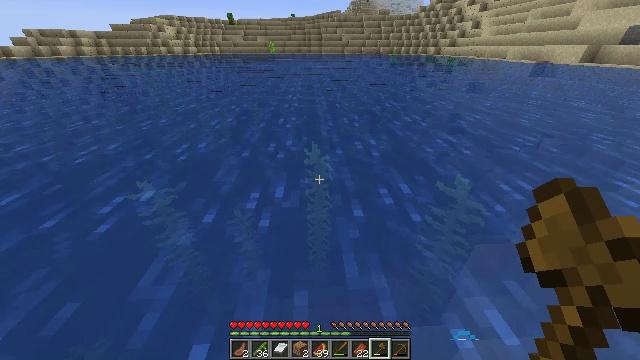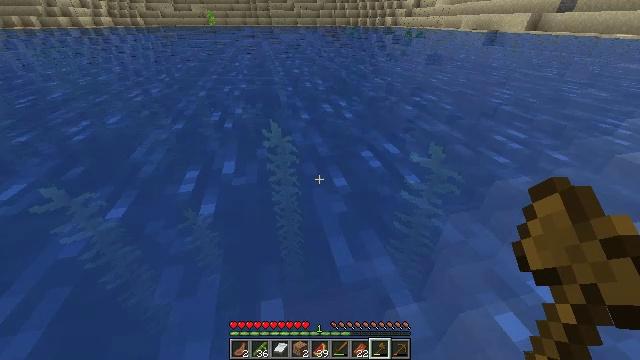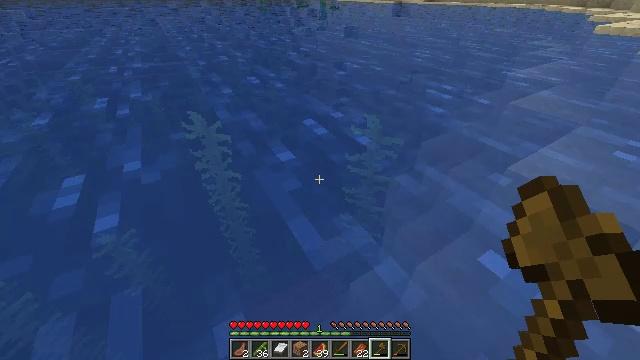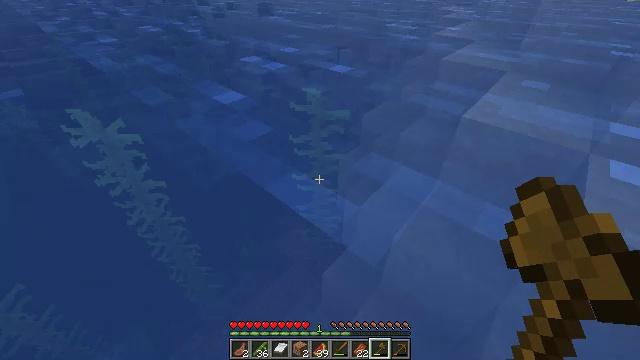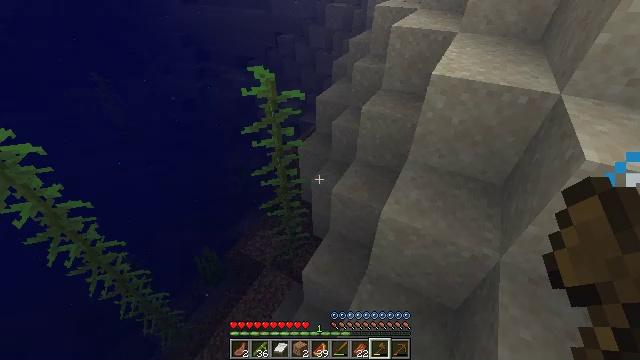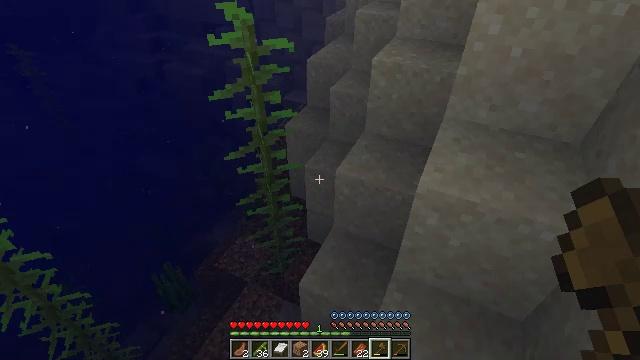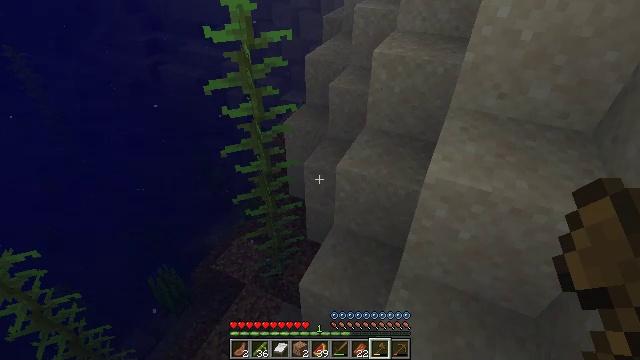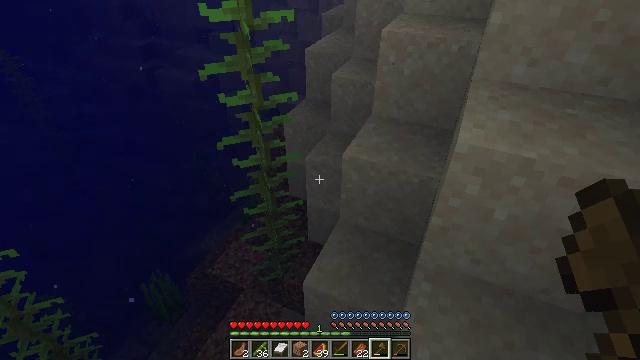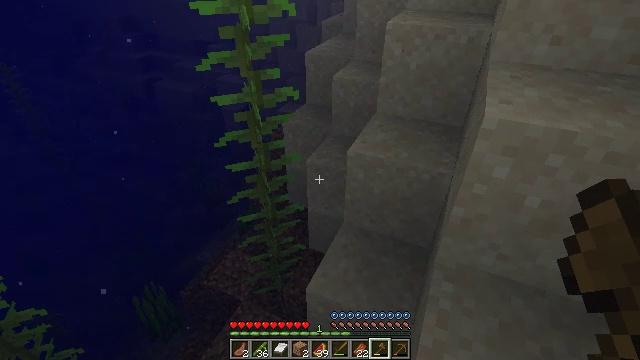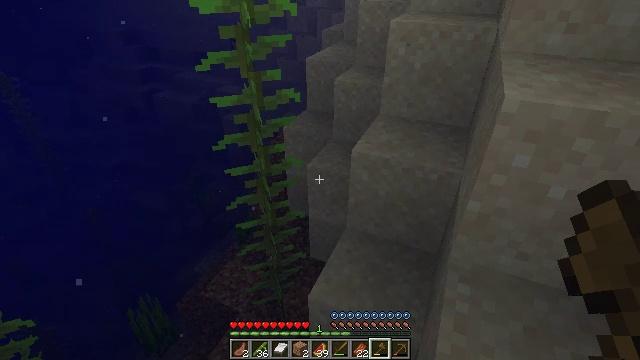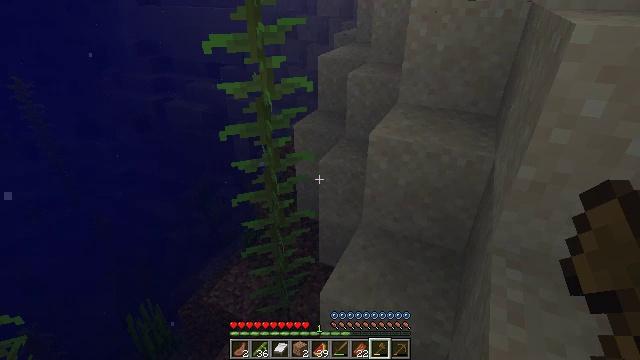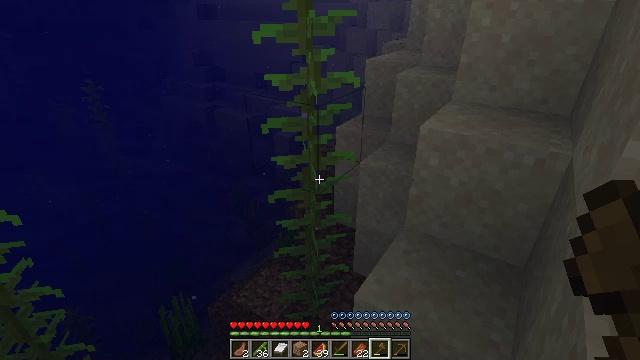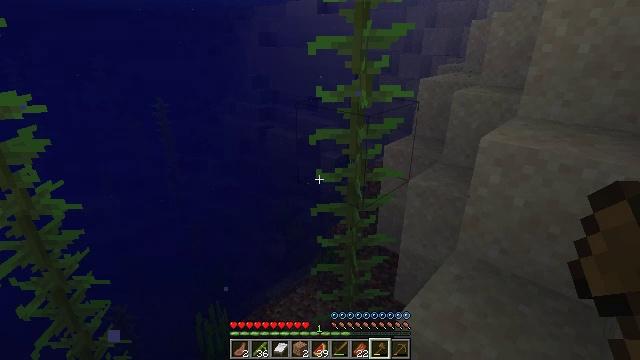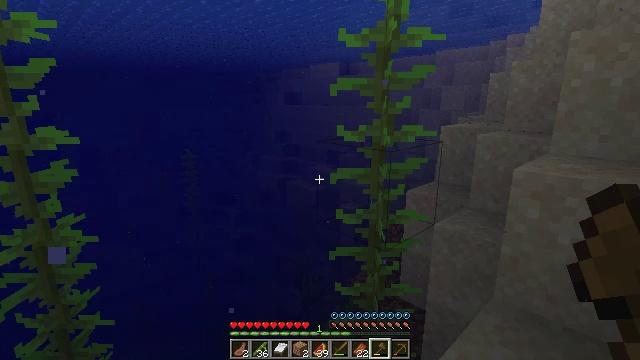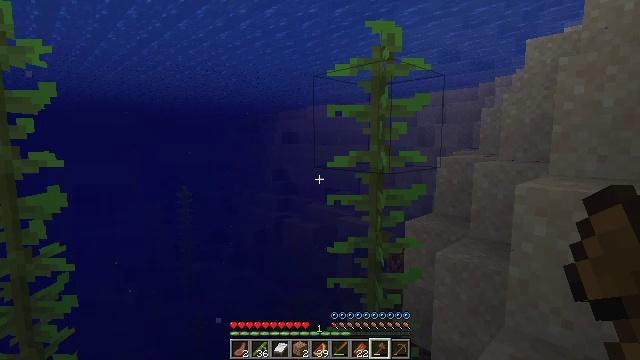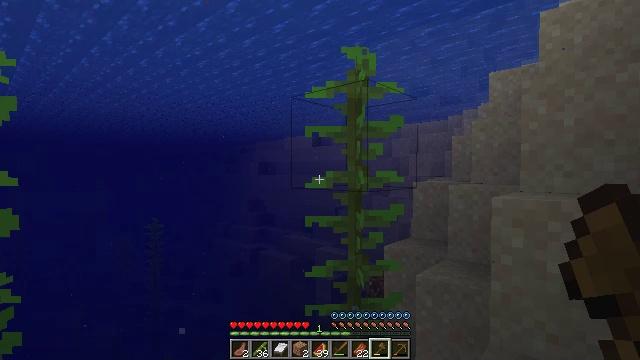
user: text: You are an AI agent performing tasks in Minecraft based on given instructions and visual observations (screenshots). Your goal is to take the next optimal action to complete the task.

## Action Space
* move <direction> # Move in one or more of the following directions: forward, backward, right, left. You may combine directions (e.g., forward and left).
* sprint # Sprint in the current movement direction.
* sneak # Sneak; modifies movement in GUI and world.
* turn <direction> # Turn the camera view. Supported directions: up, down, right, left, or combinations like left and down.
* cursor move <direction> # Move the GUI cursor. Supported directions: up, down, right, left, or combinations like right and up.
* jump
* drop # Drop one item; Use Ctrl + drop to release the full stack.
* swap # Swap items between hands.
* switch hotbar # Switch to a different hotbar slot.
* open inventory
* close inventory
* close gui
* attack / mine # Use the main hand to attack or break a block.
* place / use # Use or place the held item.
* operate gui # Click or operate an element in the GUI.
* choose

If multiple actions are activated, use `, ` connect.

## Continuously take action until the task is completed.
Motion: motion action
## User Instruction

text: Harvest kelp plant in the water.
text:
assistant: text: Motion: move forward, turn right and down, jump
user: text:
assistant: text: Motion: move forward, turn right and down
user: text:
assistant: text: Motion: move forward, turn right and down
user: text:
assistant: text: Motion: move forward, sneak, turn right and down
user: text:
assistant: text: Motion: move forward, sneak, turn right
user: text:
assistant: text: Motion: move forward, sneak
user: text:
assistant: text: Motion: move forward, sneak, turn up
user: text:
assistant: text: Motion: move forward, sneak, turn up
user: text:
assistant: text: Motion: move forward, sneak, turn up
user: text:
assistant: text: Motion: move forward, sneak, turn left and up
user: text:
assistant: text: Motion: move forward, sneak, turn left and up
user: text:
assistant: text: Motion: move forward, sneak, turn left and up
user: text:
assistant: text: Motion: move forward, sneak, turn left and up
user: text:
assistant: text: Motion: move forward, turn up
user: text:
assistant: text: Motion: move forward, turn right and up
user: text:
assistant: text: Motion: move forward, attack / mine
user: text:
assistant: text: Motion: move forward, attack / mine
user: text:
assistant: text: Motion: move forward, turn right, attack / mine
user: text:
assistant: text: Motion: move forward, turn right and up
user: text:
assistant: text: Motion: move forward, turn right and up
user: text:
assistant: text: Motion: move forward, turn up
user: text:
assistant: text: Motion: move forward, attack / mine
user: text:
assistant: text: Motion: move forward, turn up, attack / mine
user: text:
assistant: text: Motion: move forward, turn left and up, attack / mine
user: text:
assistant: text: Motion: move forward, turn up
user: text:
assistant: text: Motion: move forward, turn up
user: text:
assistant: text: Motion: move forward
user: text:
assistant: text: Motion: move forward
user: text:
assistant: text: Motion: move forward
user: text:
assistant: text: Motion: move forward